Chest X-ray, PA view. Patient: 17 years old, sex M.
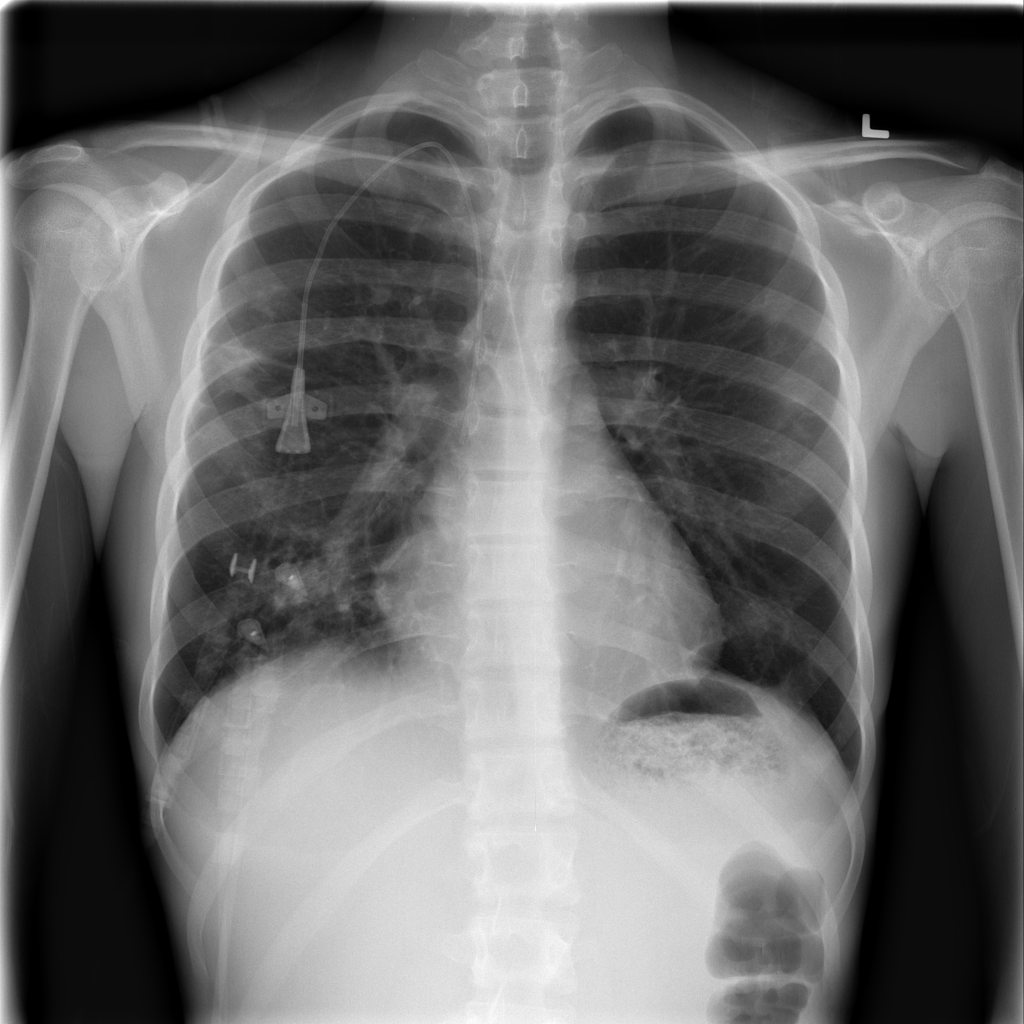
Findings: Effusion, Infiltration